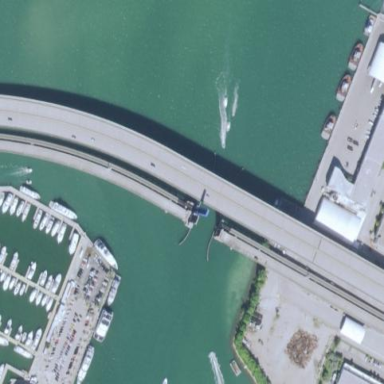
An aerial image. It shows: Movable bridge that is man-made.